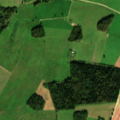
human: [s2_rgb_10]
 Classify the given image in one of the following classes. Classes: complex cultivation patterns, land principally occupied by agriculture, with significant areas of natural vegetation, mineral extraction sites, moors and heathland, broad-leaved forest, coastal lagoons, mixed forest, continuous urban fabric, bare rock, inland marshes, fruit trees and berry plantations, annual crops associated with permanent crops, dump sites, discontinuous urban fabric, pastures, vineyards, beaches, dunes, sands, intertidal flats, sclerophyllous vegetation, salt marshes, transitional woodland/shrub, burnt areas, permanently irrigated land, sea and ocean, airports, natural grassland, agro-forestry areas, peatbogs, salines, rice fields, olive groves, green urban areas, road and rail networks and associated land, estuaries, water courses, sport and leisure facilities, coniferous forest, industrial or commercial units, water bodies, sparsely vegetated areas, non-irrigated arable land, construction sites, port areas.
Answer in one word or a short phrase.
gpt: non-irrigated arable land, land principally occupied by agriculture, with significant areas of natural vegetation, coniferous forest